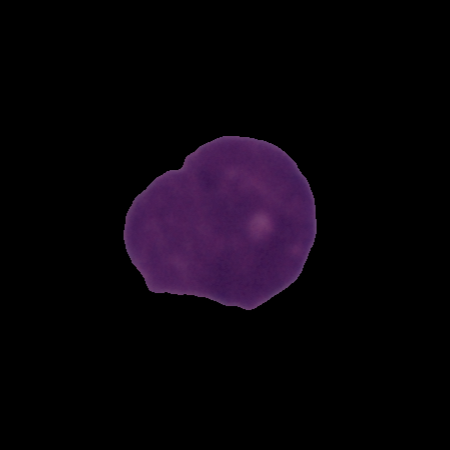
Label: cancer